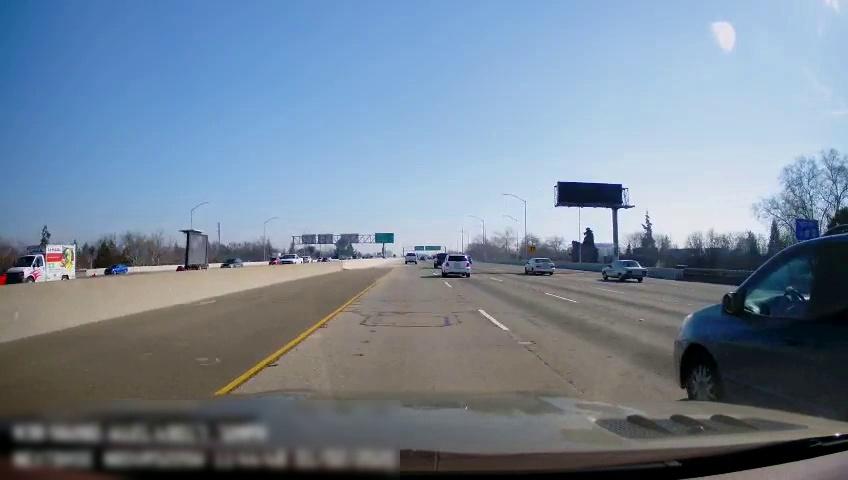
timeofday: Day
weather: Sunny
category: Vehicles | Car
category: Vehicles | Truck
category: Vehicles | Car
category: Vehicles | Other LV
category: Vehicles | Car
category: Vehicles | Car
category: Vehicles | Car
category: Vehicles | Truck
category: Drivable Space
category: Vehicles | Truck
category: Vehicles | Car
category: Vehicles | Car
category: Vehicles | Van
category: Vehicles | Truck
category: Vehicles | SUV
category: Vehicles | Truck
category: Lanes | Current Lane
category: Lanes | Current Lane
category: Lanes | Alternate Lane
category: Lanes | Alternate Lane
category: Lanes | Alternate Lane
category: Traffic | Signs
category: Traffic | Signs
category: Traffic | Signs
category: Traffic | Signs
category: Traffic | Signs
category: Traffic | Signs
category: Traffic | Signs